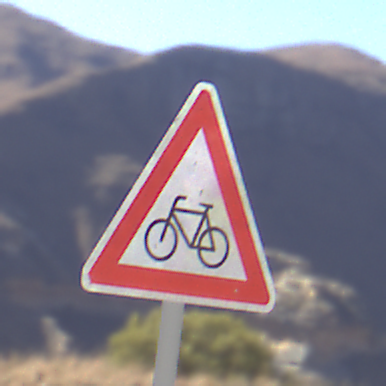
Verkehrszeichen: RadverkehrRechts
Umgebung: Outdoor, Nature
Tageszeit: MorningAfternoon
Wetter: Clear
Licht: Natural
Jahreszeit: NotSpecified
Kontrast: HighContrast